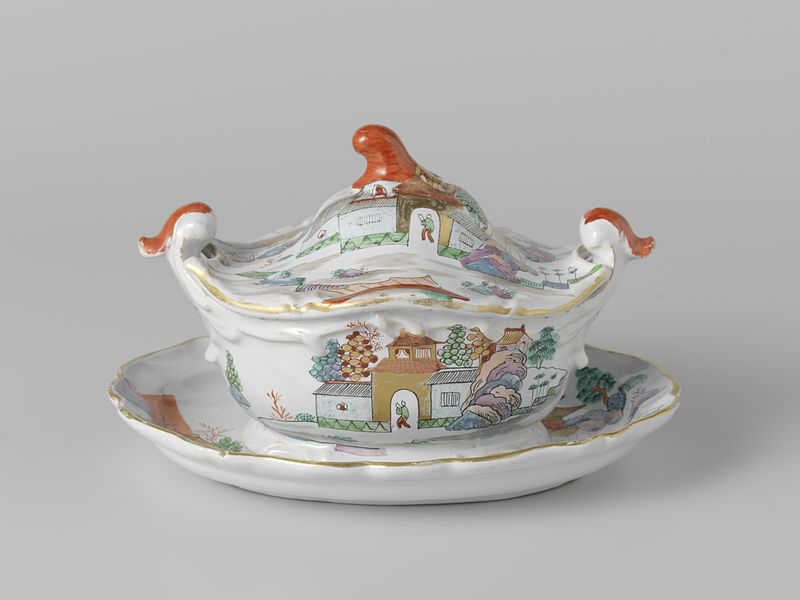
Titel: Botervloot op onderschotel
Künstler: De Grieksche A
Standort: Amsterdam
Institution: Rijksmuseum
Schlagwörter: arch, red, white, gold, green, japanese, man, building, orange, houses, trees, village, town, buildings, chinese, saucer, teapot, china, dish, plate, porcelain, porcellain, painted, object, palte, whimsical, tureen, rimmed, hand-painted, whimsy, gravyboat, salt cellar